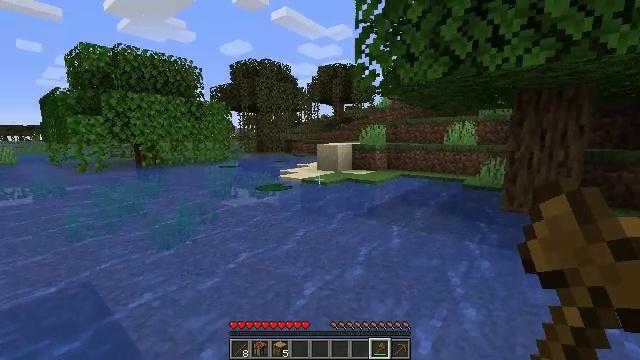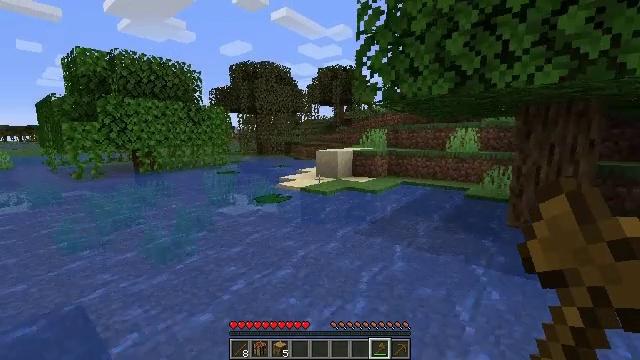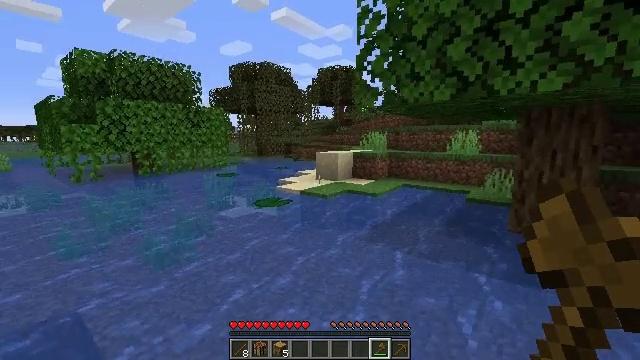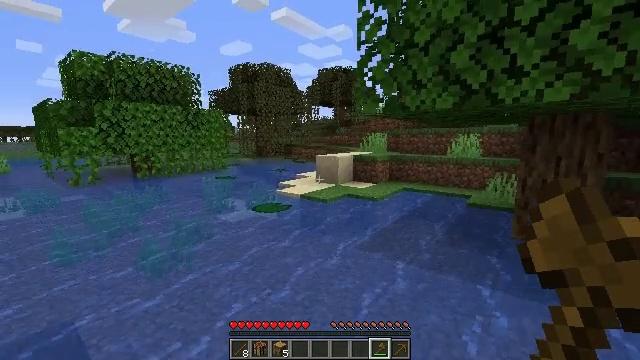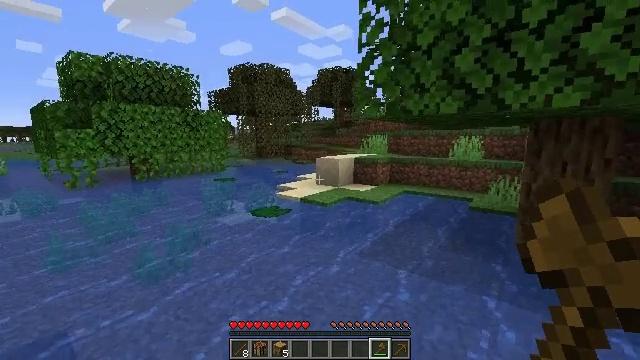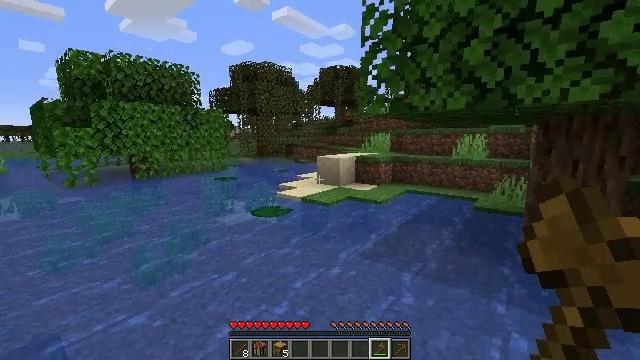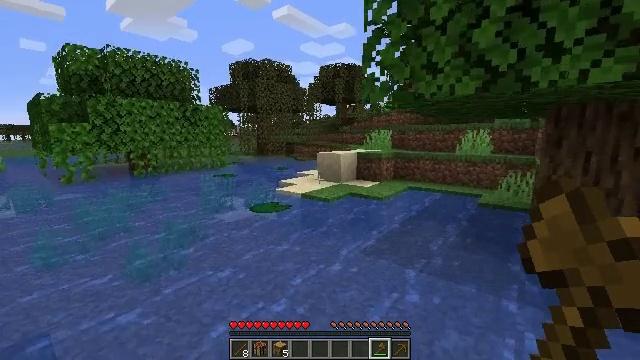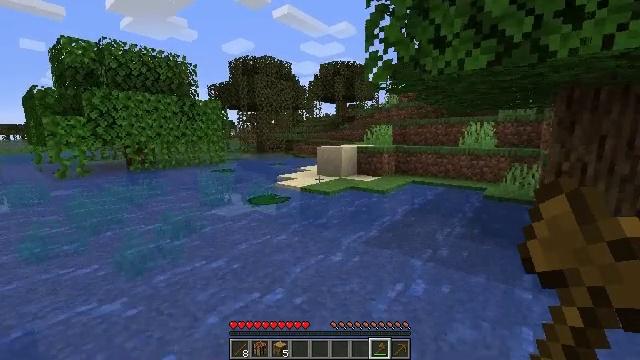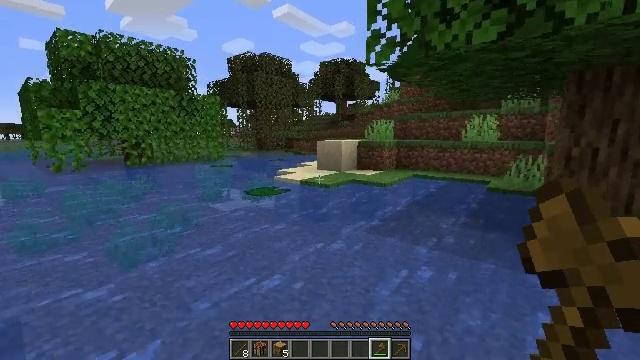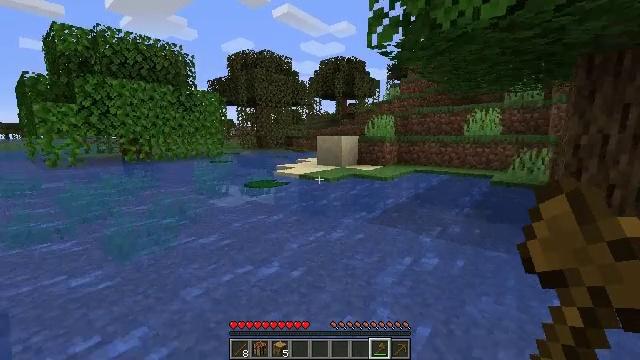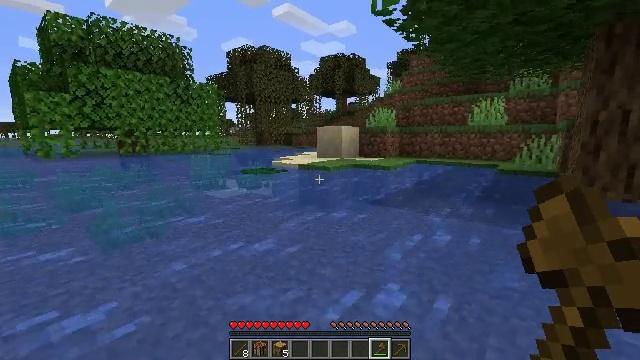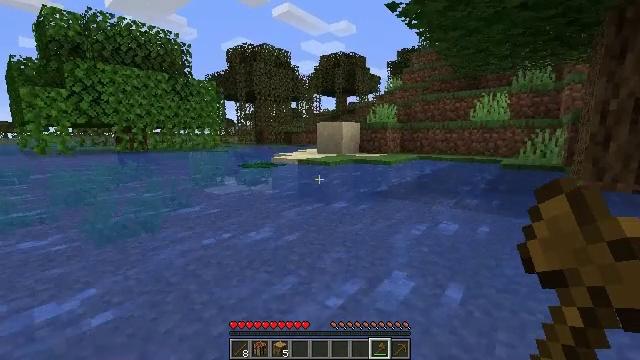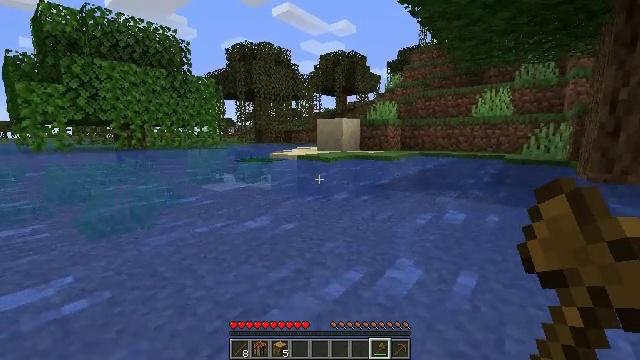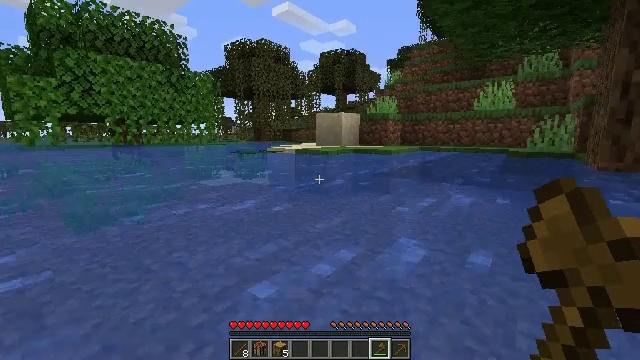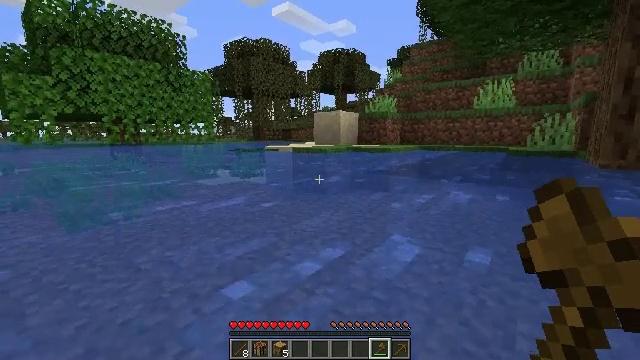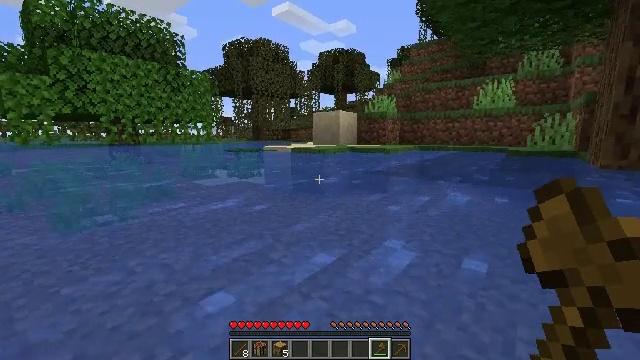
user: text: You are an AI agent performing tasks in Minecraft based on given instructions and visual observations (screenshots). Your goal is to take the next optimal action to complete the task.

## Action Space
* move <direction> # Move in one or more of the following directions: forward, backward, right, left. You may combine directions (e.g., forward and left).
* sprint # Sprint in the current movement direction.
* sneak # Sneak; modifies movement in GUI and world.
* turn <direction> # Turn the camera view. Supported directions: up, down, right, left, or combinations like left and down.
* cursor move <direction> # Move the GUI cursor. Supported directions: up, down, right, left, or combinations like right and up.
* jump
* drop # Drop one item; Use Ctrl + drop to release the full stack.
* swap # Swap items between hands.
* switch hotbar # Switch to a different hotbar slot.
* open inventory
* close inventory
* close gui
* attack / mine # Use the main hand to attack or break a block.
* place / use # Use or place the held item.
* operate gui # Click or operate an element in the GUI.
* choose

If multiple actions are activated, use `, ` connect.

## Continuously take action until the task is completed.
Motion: motion action
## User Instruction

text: Break the block to gather lily of the valley.
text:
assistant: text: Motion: move forward, jump
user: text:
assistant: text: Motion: move forward, jump
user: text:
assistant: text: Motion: move forward, jump
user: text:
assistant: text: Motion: move forward, jump
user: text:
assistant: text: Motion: move forward, jump
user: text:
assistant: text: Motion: move forward, jump
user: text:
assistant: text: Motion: move forward, jump
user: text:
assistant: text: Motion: move forward
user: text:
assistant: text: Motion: move forward
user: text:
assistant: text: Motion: move forward
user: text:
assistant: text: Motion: move forward
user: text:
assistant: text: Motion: move forward
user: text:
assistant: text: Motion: move forward, jump
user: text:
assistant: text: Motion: move forward, jump
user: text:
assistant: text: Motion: move forward, jump
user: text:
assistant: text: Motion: move forward, jump
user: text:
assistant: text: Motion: move forward, jump
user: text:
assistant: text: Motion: move forward, jump
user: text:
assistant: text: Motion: move forward, jump
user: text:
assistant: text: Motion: move forward, jump
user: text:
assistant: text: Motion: move forward, jump
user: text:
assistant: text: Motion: move forward, jump
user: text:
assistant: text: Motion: move forward, jump
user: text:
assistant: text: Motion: move forward, jump
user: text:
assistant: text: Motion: move forward, jump
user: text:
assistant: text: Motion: move forward, jump
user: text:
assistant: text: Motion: move forward
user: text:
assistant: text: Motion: move forward
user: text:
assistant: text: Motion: move forward
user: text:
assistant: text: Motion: move forward